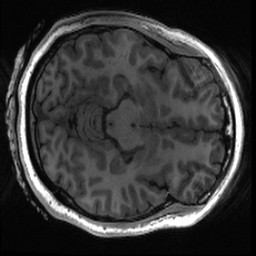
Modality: T1w
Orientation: axial
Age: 22
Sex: female